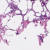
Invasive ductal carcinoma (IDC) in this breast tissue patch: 0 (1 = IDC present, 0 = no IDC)